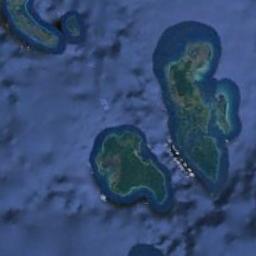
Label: island